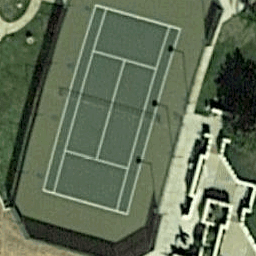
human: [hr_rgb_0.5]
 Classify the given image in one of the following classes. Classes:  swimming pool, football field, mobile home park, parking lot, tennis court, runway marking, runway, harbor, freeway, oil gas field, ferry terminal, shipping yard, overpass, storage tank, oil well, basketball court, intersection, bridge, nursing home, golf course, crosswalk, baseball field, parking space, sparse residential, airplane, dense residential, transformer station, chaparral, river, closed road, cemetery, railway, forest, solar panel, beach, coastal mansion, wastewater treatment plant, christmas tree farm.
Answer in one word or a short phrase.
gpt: tennis court